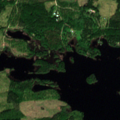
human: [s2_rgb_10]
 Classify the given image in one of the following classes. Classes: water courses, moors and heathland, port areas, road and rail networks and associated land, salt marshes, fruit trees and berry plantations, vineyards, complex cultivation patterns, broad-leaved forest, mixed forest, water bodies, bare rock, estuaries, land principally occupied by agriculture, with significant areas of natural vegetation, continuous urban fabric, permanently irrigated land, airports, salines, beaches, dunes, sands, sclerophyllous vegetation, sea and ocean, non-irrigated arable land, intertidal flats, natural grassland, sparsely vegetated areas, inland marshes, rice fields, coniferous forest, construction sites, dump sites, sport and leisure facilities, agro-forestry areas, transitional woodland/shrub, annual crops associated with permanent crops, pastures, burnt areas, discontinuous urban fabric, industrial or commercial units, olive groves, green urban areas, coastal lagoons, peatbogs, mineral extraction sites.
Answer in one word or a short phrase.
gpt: coniferous forest, mixed forest, transitional woodland/shrub, water bodies